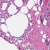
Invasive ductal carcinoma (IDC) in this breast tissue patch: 0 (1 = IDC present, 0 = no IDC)